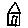
Label: house